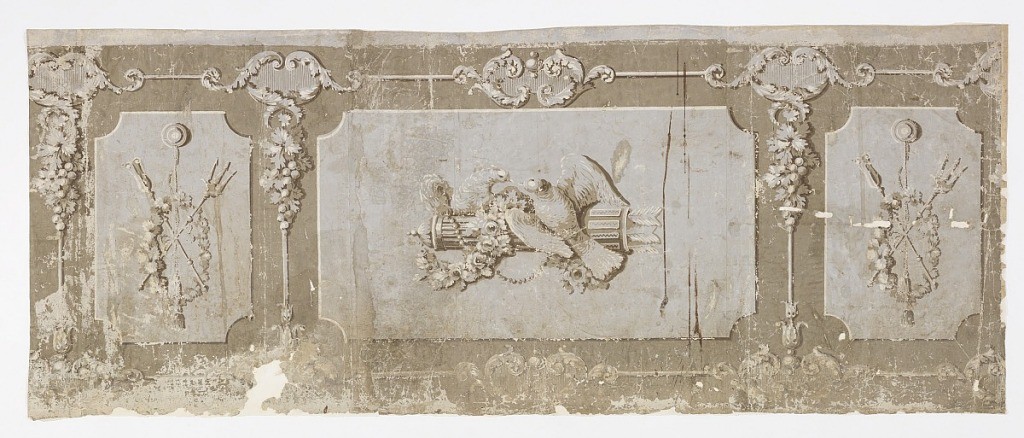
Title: Dado
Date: ca. 1815
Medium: Block-printed on handmade paper
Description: Large horizontal rectangle containing motif of doves perched on a quiver of arrows. On either side are vertical rectangles the designs of which are identical: a trophy made up of a wreath, cord and tassel, and crossed tridents. Printed in grisaille on gray ground.